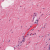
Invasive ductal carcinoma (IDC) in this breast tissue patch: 0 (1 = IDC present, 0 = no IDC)